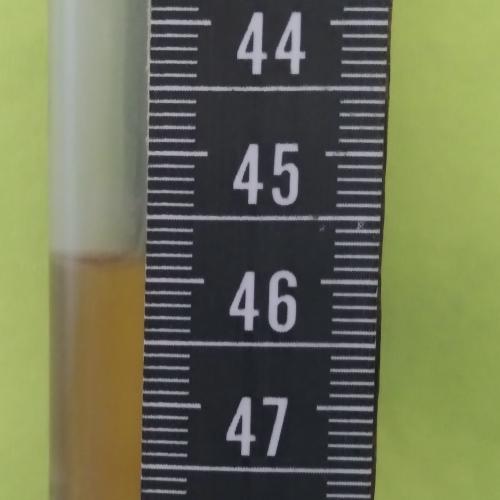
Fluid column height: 45.8 cm